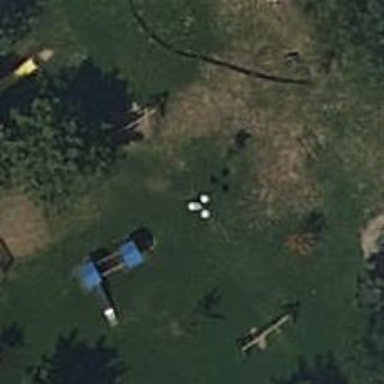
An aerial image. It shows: Playground area for leisure land.